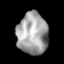
Tissue: lung
Cell type: Epithelial cells
Senescence score: 0.2279
Nuclear area (px): 1266
Mean DAPI intensity: 161.582